Question: How to design 8 boxes like following using bootstrap?
- - -
<URL>

'''
<div class="container-fluid">
<div style="border-style: solid;padding:1%;" class="col-md-2 col-md-offset-1">
<div class="row">
<div class="col-md-7">
<h4>Title</h4>
<p>Name</p>
<p>Family</p>
</div>
<div class="col-md-5">
<img class="img-responsive" src="www.example.com/photo">
</div>
</div>
<div class="row">
<p>
Description
</p>
</div>
</div>
<div style="border-style: solid;padding:1%" class="col-md-2">
<div class="row">
<div class="col-md-7">
<h4>Title</h4>
<p>Name</p>
<p>Family</p>
</div>
<div class="col-md-5">
<img class="img-responsive" src="www.example.com/photo">
</div>
</div>
<div class="row">
<p>
Description
</p>
</div>
</div>
<div style="border-style: solid;padding:1%" class="col-md-2">
<div class="row">
<div class="col-md-7">
<h4>Title</h4>
<p>Name</p>
<p>Family</p>
</div>
<div class="col-md-5">
<img class="img-responsive" src="www.example.com/photo">
</div>
</div>
<div class="row">
<p>
Description
</p>
</div>
</div>
<div style="border-style: solid;padding:1%" class="col-md-2">
<div class="row">
<div class="col-md-7">
<h4>Title</h4>
<p>Name</p>
<p>Family</p>
</div>
<div class="col-md-5">
<img class="img-responsive" src="www.example.com/photo">
</div>
</div>
<div class="row">
<p>
Description
</p>
</div>
</div>
</div>
'''
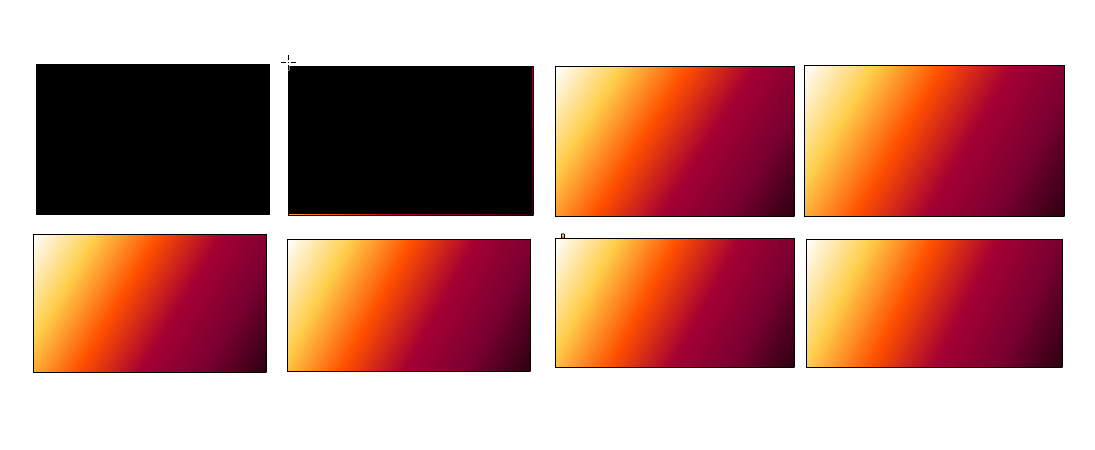
Answer: I know the question was about Bootstrap, but I thought it would be helpful for people to see it done with just html and css. I hate seeing people work real hard to make ugly solutions with Bootstrap, when this so basic if you didn't use Bootstrap.
<URL>
HTML:
just a list of business cards
'''
<ul>
<li>
<img src="http://lorempixel.com/50/50/sports/" alt="John Doe"/>
<span class="content">
<strong>Johnny Realestate</strong>
<a href="mailto:johnny@realestate.io" title="Email Johnny">johnny@realestate.io</a>
<a href="tel:<PHONE>" title="Call Johnny"><PHONE></a>
<address>
1 Real Estate Court<br>
suite 101<br>
Real, AZ 10101
</address>
</span>
</li>
... REPEAT
</ul>
'''
CSS:
- - <URL>- - - 1024px and greater => desktop layout |=|=|=|=| 4 items across'''
ul {
list-style:none;
display:flex;
-webkit-flex-wrap: wrap;
-ms-flex-wrap: wrap;
flex-wrap: wrap;
max-width:1024px; // should match the page width, this value is also reflected in the media queries
width:100%;
margin: 0 auto; // auto can be replaced with any value
padding: 1em 0;
background: orange;
}
ul li {
width: 100%;
margin: 0 0 1em 0;
box-shadow:0px 0px 1px 1px black;
background: white;
display: -webkit-flex;
display: -ms-flexbox;
display: flex;
}
ul li img {
height:50px;
width: 50px;
margin: 0 5px 0 0;
}
ul li span {
width: calc(100% - 55px);
}
@media (min-width:599px){
ul li {
width: 49%;
margin: 0 2% 1em 0;
}
}
@media (min-width:599px) and (max-width:1024px){
ul li:nth-child(2n + 2){
margin: 0 0 1em 0;
}
}
@media (min-width:1024px){
ul li {
width: 24%;
margin: 0 <PHONE>% 1em 0;
}
ul li:nth-child(4n + 4){
margin: 0 0 1em 0;
}
}
'''
There are lots of ways to optimize this example or tweak it to reach your goals. I hope this helps.
I added the prefixes for 'display:flex;' and 'flex-wrap: wrap;', but if you can, you should add <URL> to your workflow!